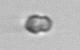
Label: Heterocapsa_rotundata